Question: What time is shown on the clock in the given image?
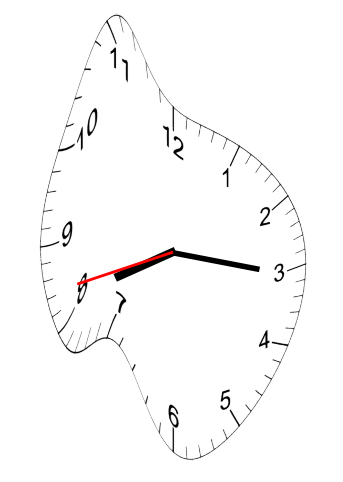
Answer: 08:15:42